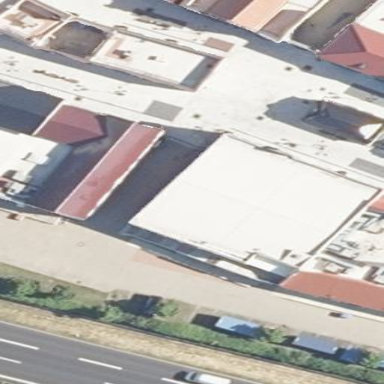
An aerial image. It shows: Retail building that is clothes shop.